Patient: sex M, age 66
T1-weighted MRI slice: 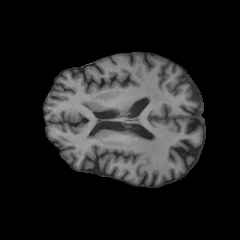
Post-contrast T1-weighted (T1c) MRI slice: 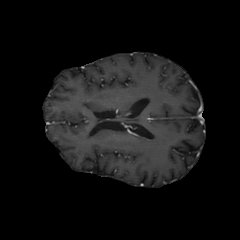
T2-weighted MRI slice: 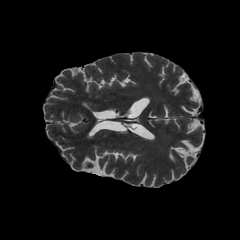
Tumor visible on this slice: no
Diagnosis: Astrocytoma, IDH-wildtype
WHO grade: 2